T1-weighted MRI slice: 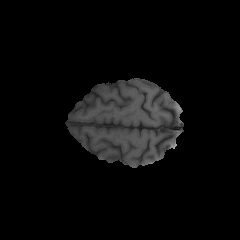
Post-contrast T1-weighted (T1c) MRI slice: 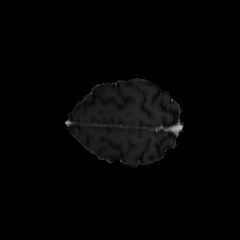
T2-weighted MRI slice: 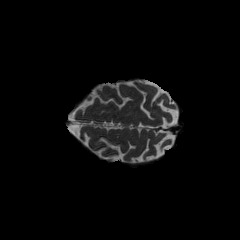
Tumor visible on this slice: no